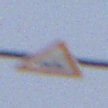
Verkehrszeichen: UnebeneFahrbahn
Umgebung: Outdoor, Nature
Tageszeit: SunriseSunset
Wetter: Overcast
Licht: Natural
Jahreszeit: NotSpecified
Kontrast: LowContrast